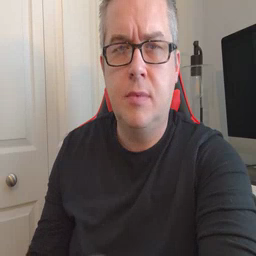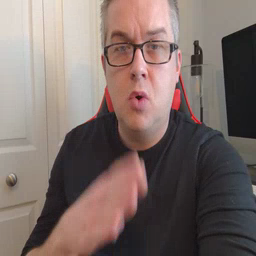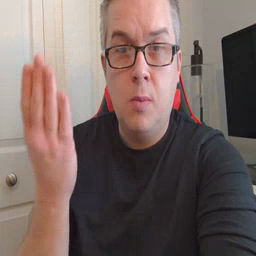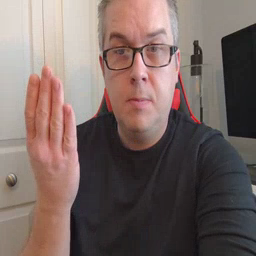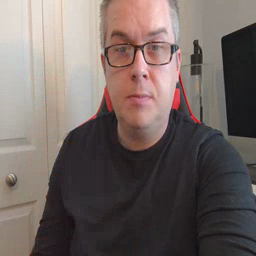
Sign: open